Interaction volume radius: 10 \u00c5
Interaction volume height: 20 \u00c5
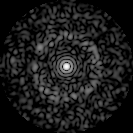
Disorder parameter: 0.845